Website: walmart
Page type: customer-info-address
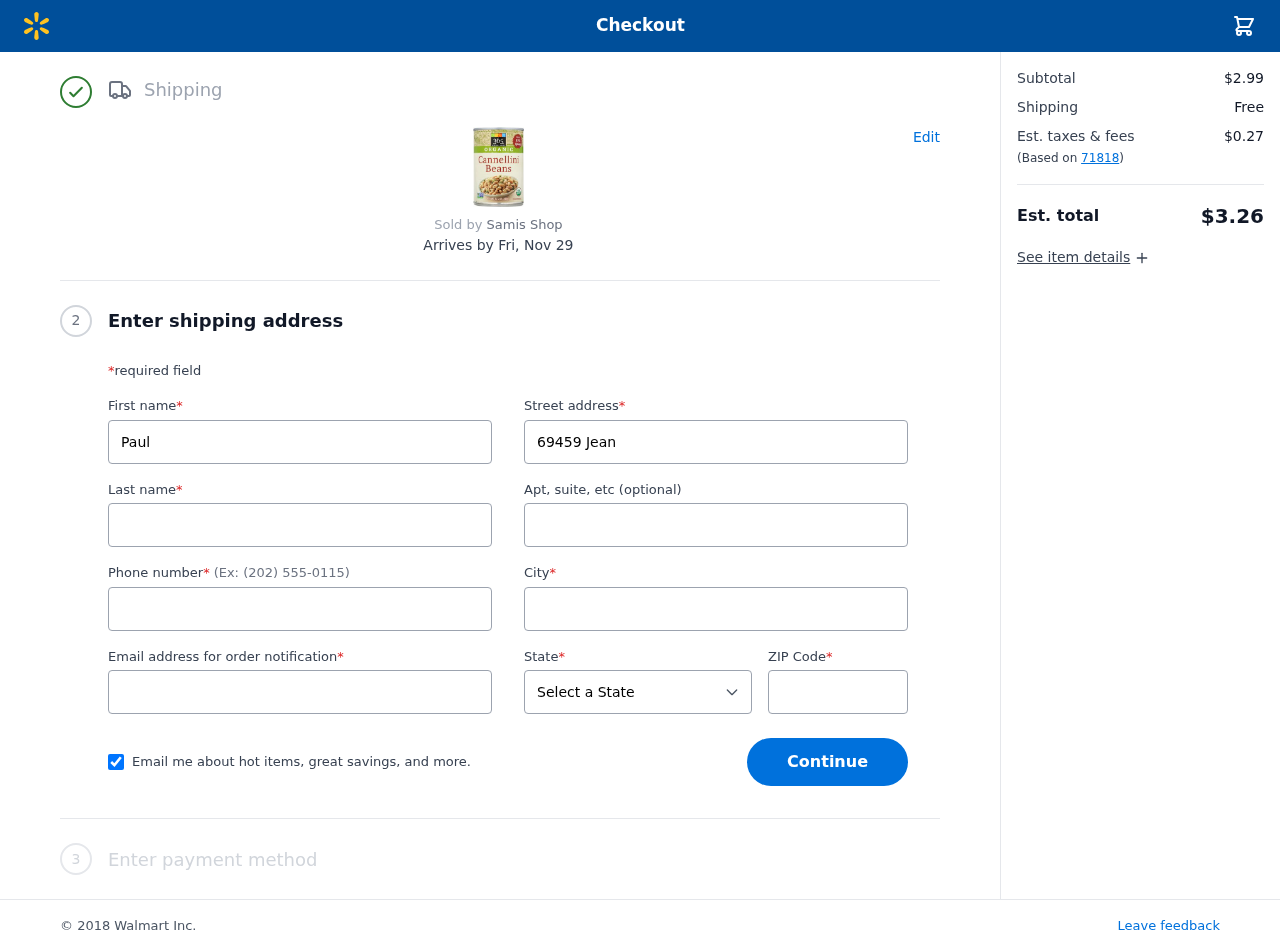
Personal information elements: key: PII_CITY
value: South Richard
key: PII_EMAIL
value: paul.chung@gmail.com
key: PII_FIRSTNAME
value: Paul
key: PII_LASTNAME
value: Chung
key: PII_PHONE
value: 5775310717
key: PII_POSTCODE
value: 71818
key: PII_STATE
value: GU
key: PII_STREET
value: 69459 Jean Inlet
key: PII_STREET2
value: Suite 694
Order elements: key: ORDER_DELIVERY_DATE
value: Fri, Nov 29
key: ORDER_SUBTOTAL
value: $2.99
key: ORDER_SHIPPING_COST
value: Free
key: ORDER_TAX
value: $0.27
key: ORDER_TOTAL
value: $3.26